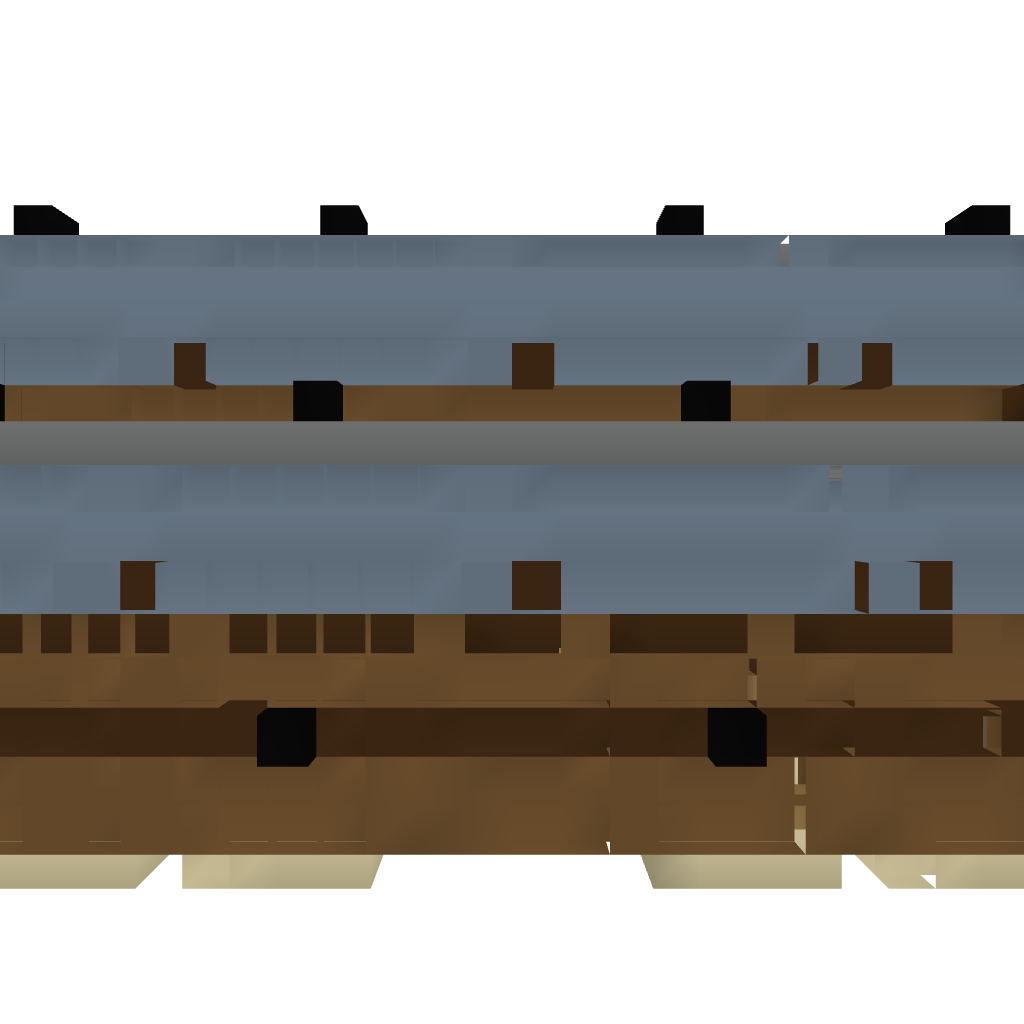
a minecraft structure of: Maple Valley Stable - 8 stalls